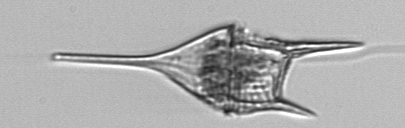
Label: Tripos_lineatus